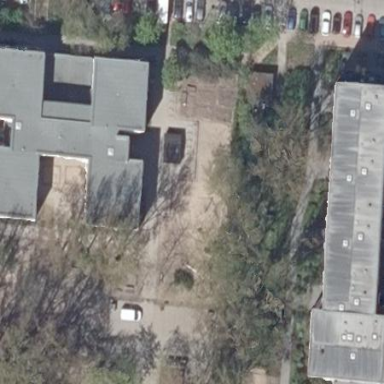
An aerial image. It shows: Kindergarten with flat roof made of tar paper.